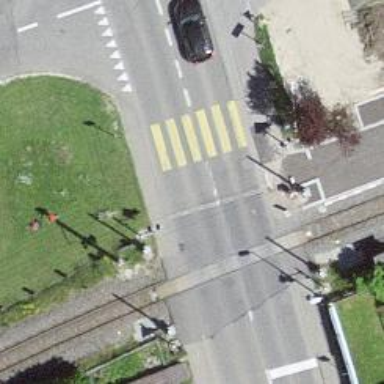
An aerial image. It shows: Zebra crossing on the road.